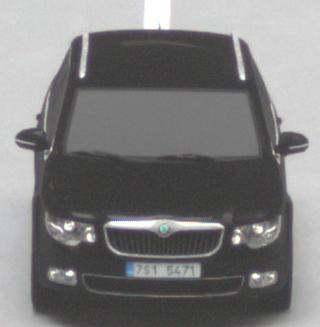
Make: Skoda
Model: Superb Combi 1.4 TSI
Detailed model: Superb (II) Combi
Model produced from: 2010/01
Model produced until: 2011/10
Doors: 5
Color: black
Road condition: dry road
Daytime: midday
Contrast: medium contrast